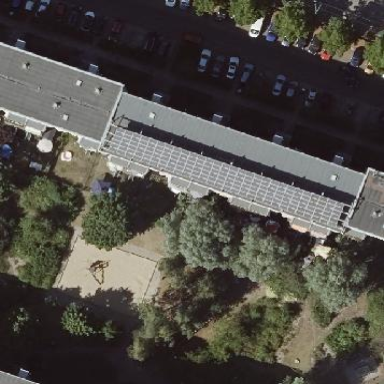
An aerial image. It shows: Flat-roofed apartment building.